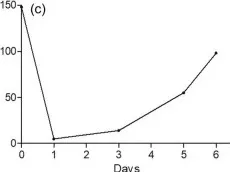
During the 11th infusion of trastuzumab.
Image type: pathology (immunostaining)